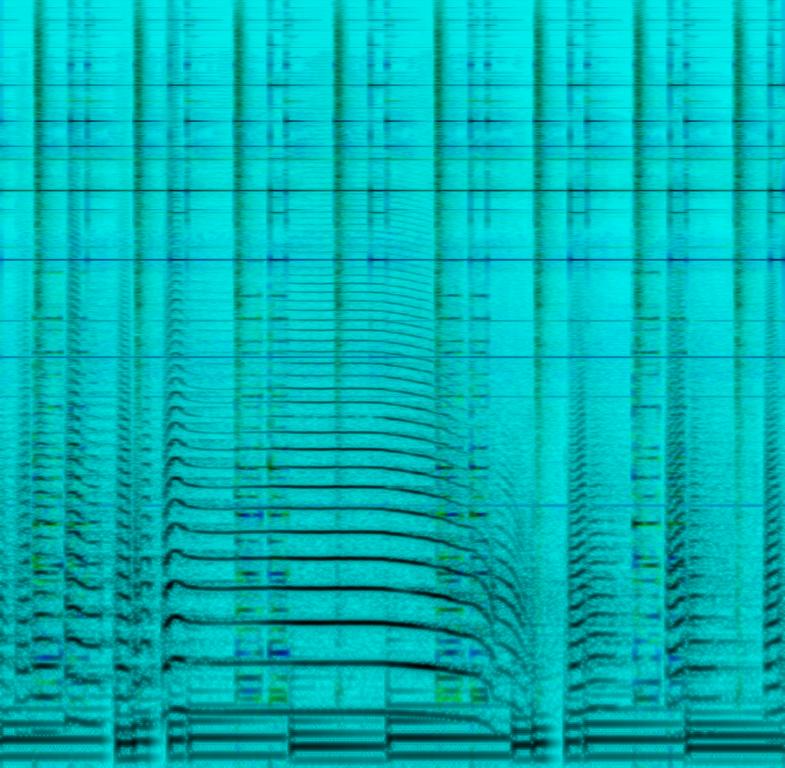
Quirky, cheeky, jazzy music featuring a lead trombone melody, a triangle playing a swing pattern, a cheesy organ and a medium tempo.